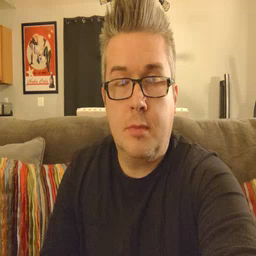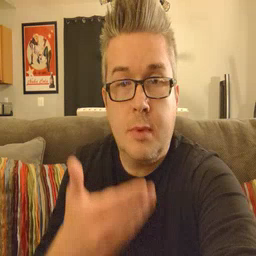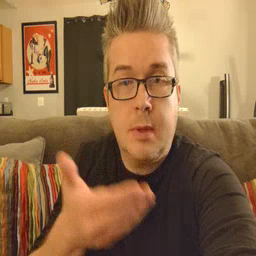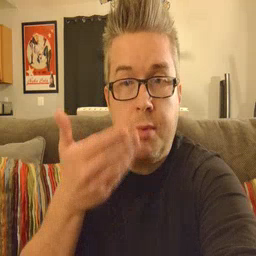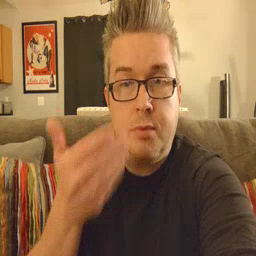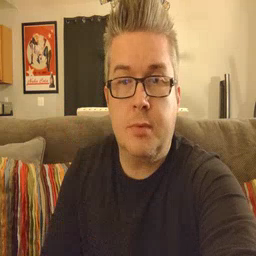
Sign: cereal